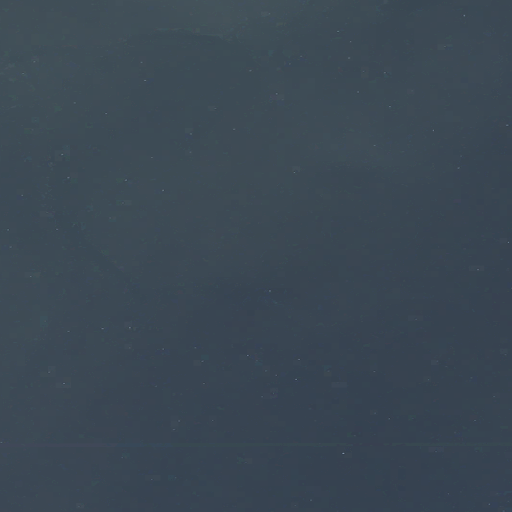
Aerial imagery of bar in Maine named Bailey Ledge containing only open water